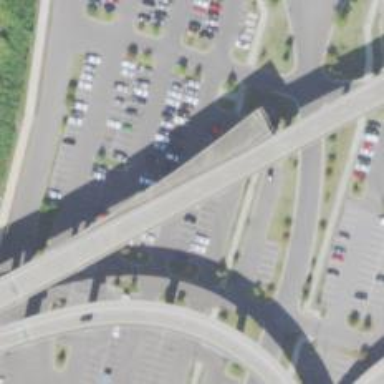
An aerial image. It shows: Bridge.